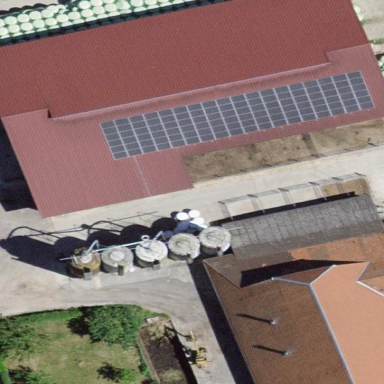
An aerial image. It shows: Farm auxiliary building.